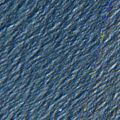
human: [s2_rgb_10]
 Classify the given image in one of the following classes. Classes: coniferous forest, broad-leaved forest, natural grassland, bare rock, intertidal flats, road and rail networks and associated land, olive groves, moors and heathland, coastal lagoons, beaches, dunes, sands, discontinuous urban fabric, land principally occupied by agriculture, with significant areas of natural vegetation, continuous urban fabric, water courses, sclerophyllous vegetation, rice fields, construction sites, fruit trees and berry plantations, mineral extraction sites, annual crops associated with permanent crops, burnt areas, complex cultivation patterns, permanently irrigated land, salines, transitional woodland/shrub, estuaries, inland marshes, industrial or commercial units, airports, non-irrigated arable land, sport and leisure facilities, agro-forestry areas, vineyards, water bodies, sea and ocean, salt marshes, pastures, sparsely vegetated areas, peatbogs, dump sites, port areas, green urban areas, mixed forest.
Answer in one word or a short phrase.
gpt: sea and ocean